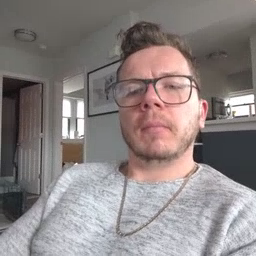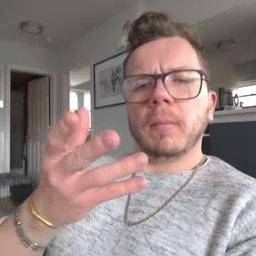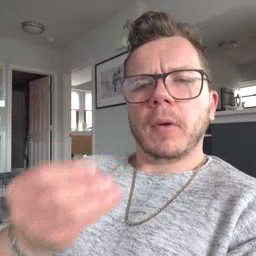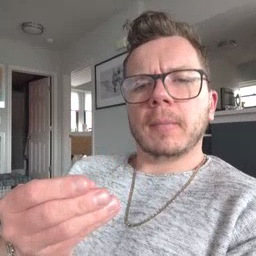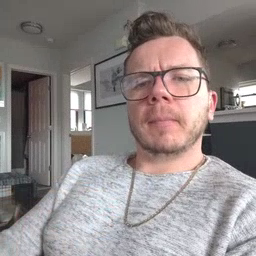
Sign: wet